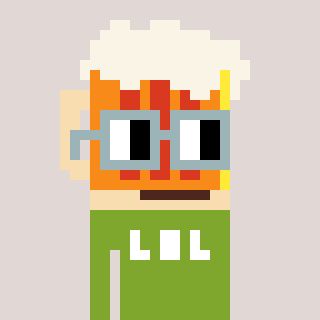
a pixel art character with square dark gray glasses, a beer-shaped head and a slimegreen-colored body on a warm background